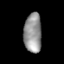
Tissue: lung
Cell type: Epithelial cells
Senescence score: 0.2388
Nuclear area (px): 688
Mean DAPI intensity: 147.365